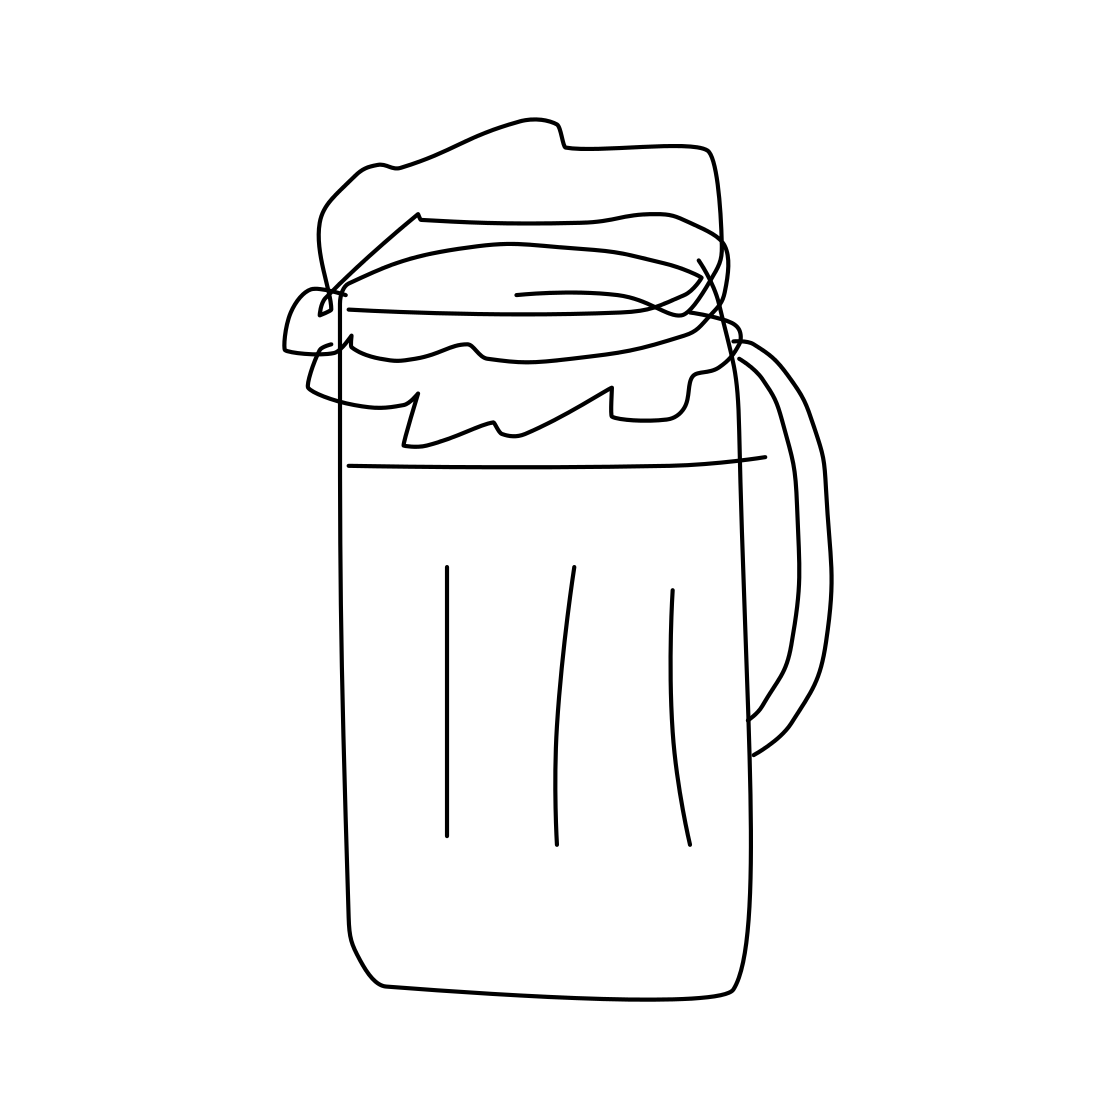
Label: beer-mug